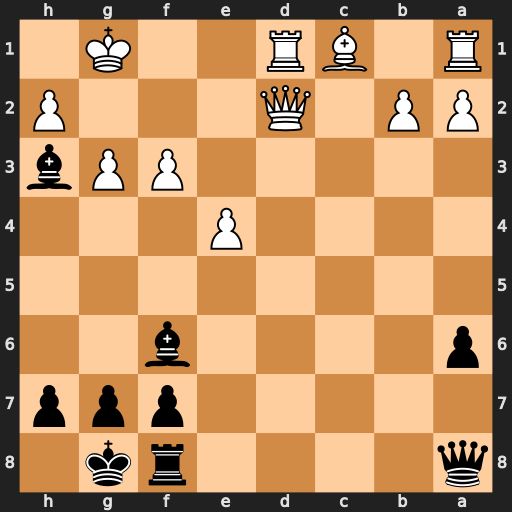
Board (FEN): q4rk1/5ppp/p4b2/8/4P3/5PPb/PP1Q3P/R1BR2K1
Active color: b
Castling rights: -
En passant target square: -
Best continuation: Rd8 Qxd8+ Bxd8